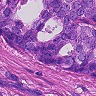
Metastatic tissue present: yes